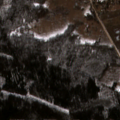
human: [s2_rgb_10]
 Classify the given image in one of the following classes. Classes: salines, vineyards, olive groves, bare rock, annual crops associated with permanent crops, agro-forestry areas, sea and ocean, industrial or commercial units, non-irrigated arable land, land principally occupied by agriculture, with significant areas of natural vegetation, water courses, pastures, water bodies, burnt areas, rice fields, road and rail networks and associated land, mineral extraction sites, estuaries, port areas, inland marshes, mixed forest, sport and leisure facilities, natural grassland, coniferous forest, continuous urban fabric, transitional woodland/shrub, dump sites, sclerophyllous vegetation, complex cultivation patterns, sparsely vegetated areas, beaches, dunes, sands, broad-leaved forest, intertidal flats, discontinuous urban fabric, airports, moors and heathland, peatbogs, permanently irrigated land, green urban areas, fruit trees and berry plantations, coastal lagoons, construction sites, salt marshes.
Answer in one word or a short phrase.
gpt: non-irrigated arable land, land principally occupied by agriculture, with significant areas of natural vegetation, broad-leaved forest, mixed forest